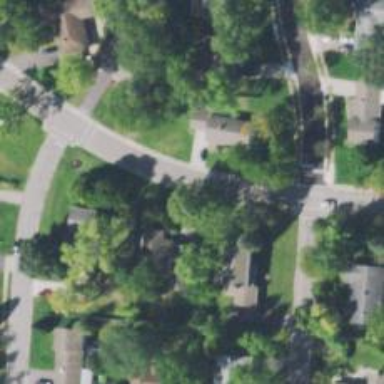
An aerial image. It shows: Residential driveway.